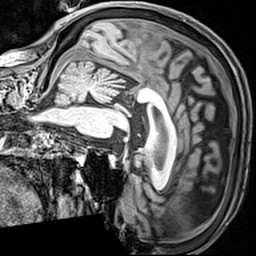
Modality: T1w
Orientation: sagittal
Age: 76
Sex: female
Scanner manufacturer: siemens
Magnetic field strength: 3 T
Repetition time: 2.4 s
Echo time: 0.0022 s